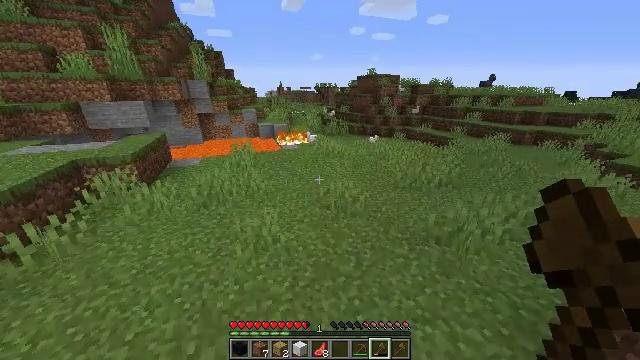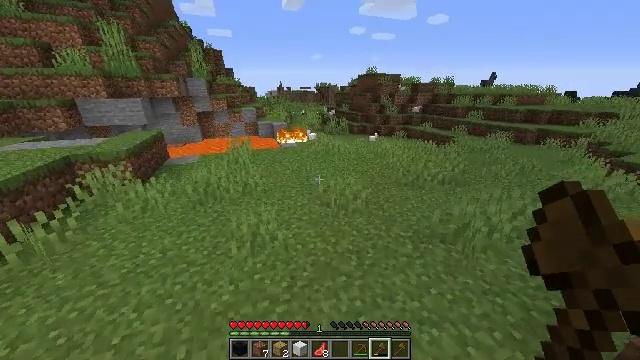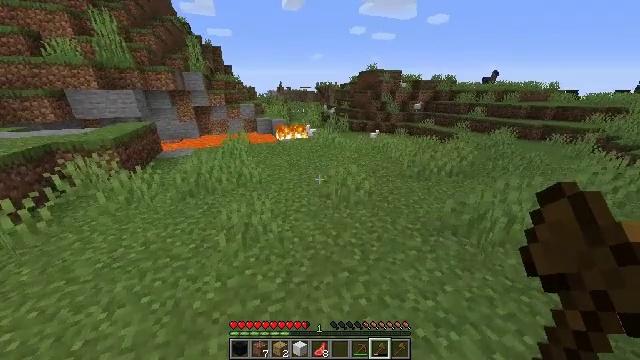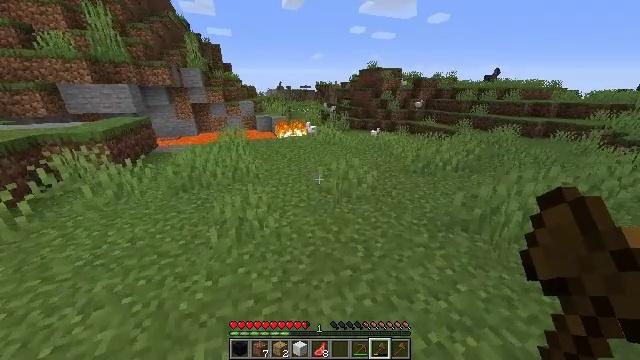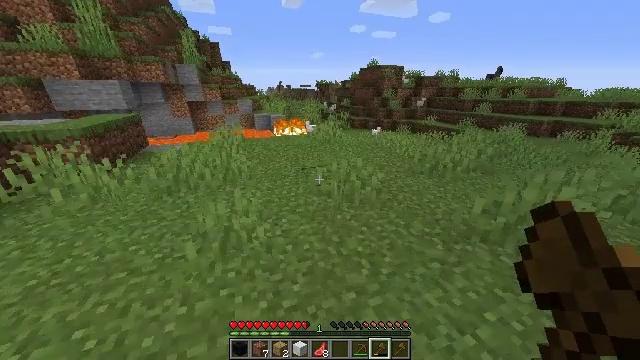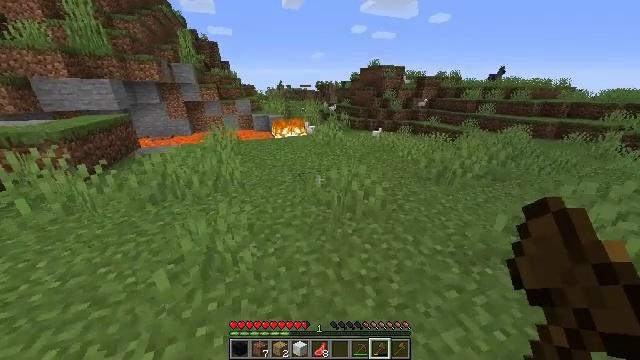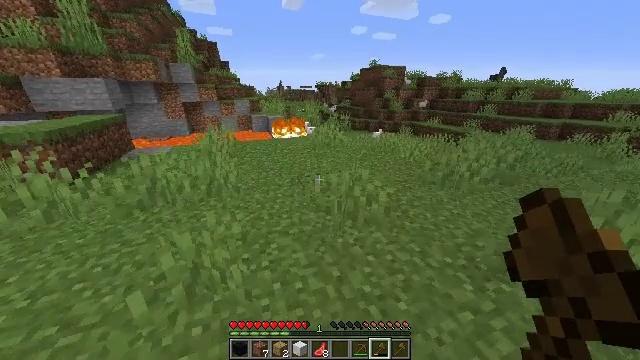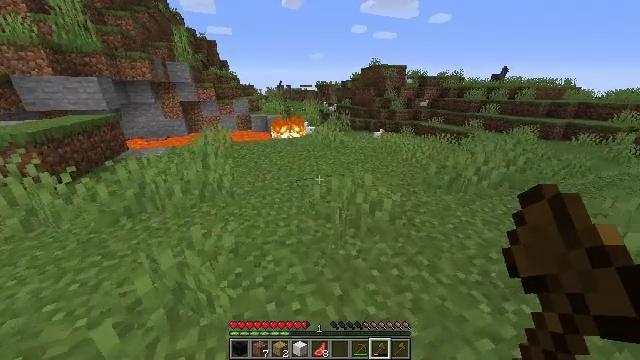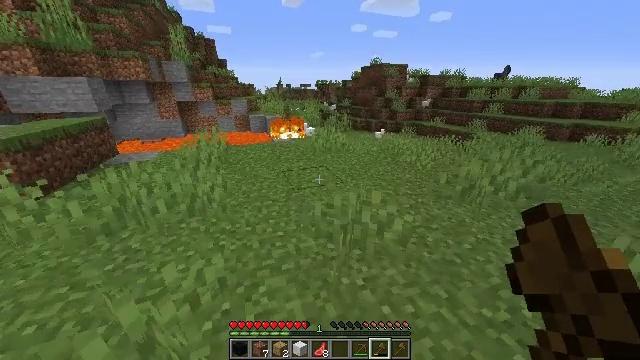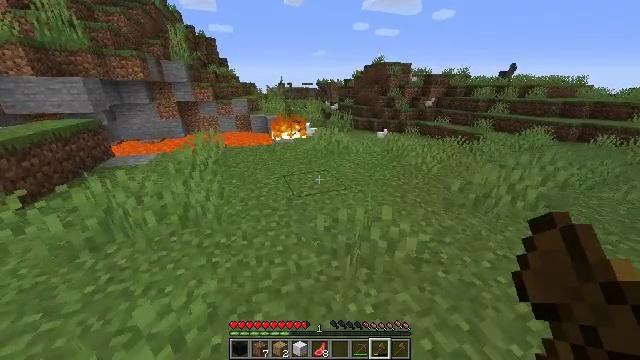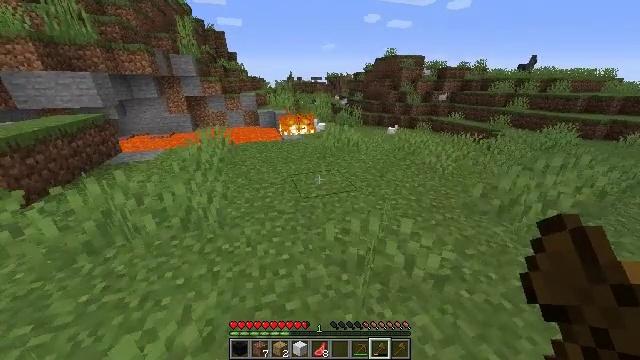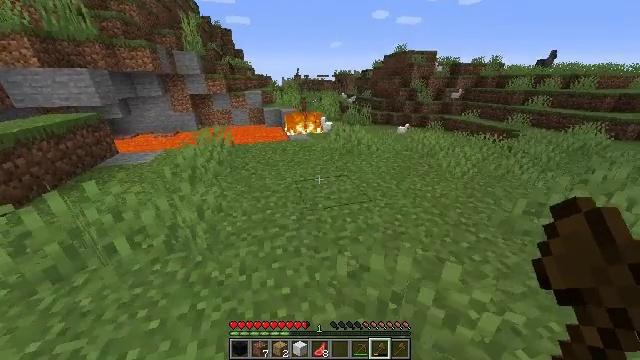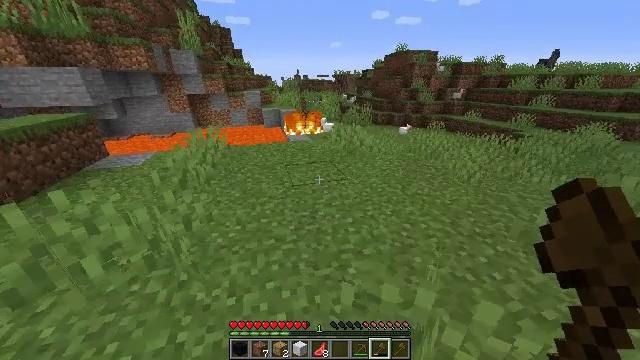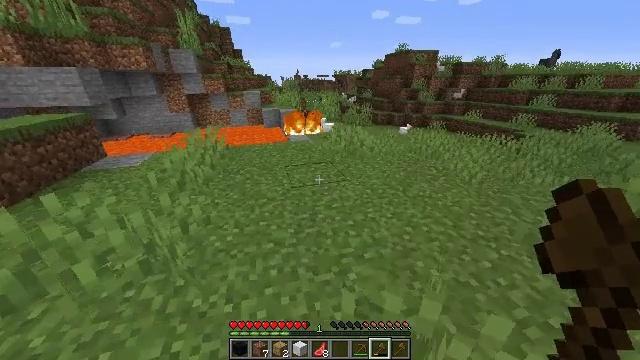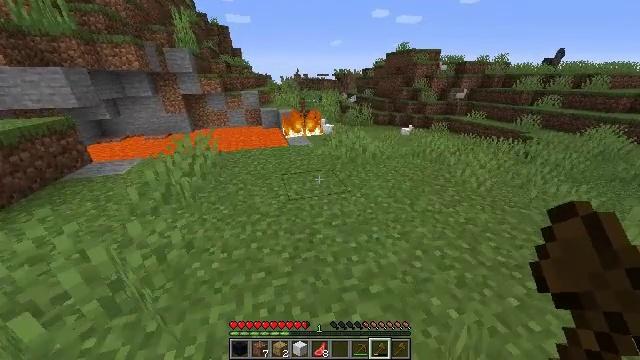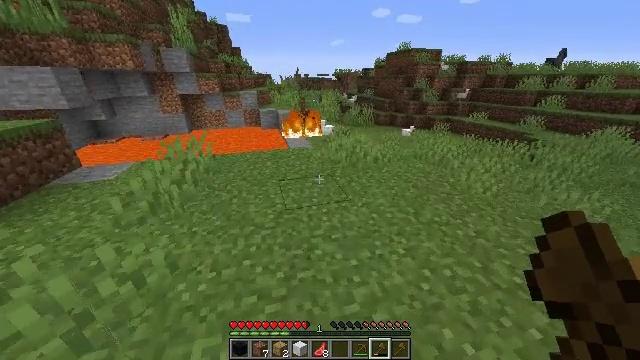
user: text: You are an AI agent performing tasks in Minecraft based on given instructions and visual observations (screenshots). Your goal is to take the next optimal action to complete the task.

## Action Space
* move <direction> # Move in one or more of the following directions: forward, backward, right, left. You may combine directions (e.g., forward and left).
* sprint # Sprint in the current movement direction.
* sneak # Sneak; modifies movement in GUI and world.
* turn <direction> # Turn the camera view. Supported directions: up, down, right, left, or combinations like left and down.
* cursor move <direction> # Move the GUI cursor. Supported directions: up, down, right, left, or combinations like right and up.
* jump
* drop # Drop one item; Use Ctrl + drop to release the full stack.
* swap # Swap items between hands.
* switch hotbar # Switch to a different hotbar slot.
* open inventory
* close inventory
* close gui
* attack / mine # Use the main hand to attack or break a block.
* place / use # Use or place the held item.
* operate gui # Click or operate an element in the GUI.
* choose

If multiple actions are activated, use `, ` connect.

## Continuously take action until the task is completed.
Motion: motion action
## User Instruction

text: Kill mobs.
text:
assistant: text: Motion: move forward, sprint
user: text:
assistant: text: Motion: move forward, sprint
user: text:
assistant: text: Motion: move forward, sprint
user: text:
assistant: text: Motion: move forward, sprint
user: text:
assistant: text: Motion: move forward, sprint
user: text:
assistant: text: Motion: move forward, sprint
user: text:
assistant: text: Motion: move forward, sprint
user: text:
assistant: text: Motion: move forward, sprint
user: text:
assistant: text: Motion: move forward, sprint
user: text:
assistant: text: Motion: move forward, sprint, turn left and down
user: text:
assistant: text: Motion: move forward, sprint, turn left
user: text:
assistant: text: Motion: move forward, sprint
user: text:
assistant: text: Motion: move forward, sprint
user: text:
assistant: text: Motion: move forward, sprint
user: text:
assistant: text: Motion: move forward, sprint
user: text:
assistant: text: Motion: move forward, sprint
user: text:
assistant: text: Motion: move forward, sprint
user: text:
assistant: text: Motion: move forward, sprint
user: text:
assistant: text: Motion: move forward, sprint
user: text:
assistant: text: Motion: move forward, sprint
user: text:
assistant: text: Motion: move forward, sprint
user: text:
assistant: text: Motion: move forward, sprint
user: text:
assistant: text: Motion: move forward, sprint
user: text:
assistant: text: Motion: move forward, sprint
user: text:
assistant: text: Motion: move forward, sprint
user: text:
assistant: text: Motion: move forward, sprint
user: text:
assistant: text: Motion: move forward, sprint
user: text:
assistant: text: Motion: move forward, sprint
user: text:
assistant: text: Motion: move forward, sprint
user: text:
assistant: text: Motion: move forward, sprint